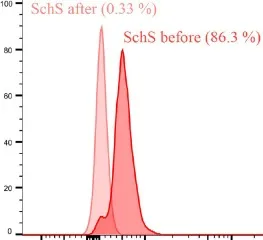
Analysis of the phosphorylation of IRAK-4 and STAT-3 in B cells and Monocytes. (A,B) IRAK-4 in B cells.
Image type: pathology (immunostaining)